Question: I am using JqGrid with javascript.
I would set the height of each table row but I have not understand how to do.
This is my code:
'''
function jobList(){
var json=doShowAll();
alert("jobList() ==> php/get_job_status.php?value="+json);
jQuery("#jobList").jqGrid({
url:'php/get_job_status.php?value='+json,
datatype: "xml",
colNames:['id','title', 'start', 'stop','completed'],
colModel:[
{name:'id',index:'id', width:15,hidden:true, align:"center"},
{name:'title',index:'title', width:150, align:"center"},
{name:'start',index:'start', width:350, align:"center", sorttype:"date"},
{name:'fine',index:'fine', width:350, align:"center", sorttype:"date"},
{name:'completed',index:'completed', width:120, align:"center",formatter:highlight},//il solitoformatter:infractionInFormatter},
],
//rowNum:8,
//rowList:[8,10,20,30],
pager: '#pagerJobList',
sortname: 'id',
viewrecords: true,
sortorder: "desc",
multiselect: false,
subGrid: false,
autowidth: true,
height: 250,
rowheight: 300,
caption: "Job Progress",
afterInsertRow: function(rowid, aData){
jQuery("#jobList").jqGrid('setCell', rowid, 'completed', '', {
background: 'red',
color: 'white'
});
},
onSelectRow: function(id){
//alert(id);
var title="";
if (id) {
var ret = jQuery("#jobList").jqGrid('getRowData',id);
title=ret.id;
//alert(title);
}
else {
alert("Please select row");
}
var json2=doShowAll();
subGrid(json2,title);
}
}
);
'''
}
Modifying RowHeight value rows height don't change.
This is my table result

Thanks a lot.
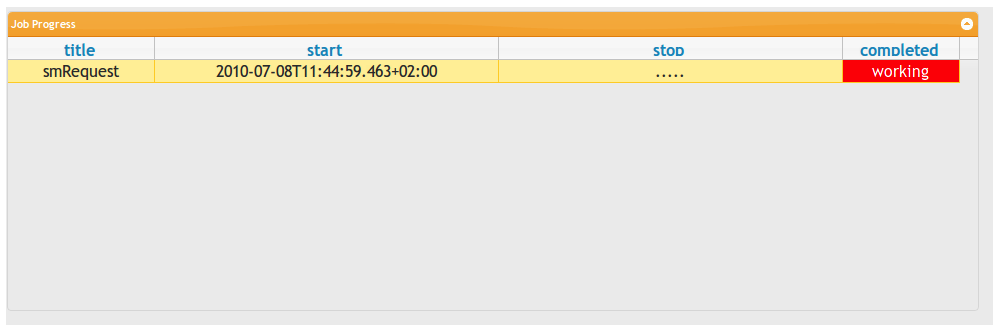
Answer: You can set height of individual rows of jqGrid or any other CSS property with the help of 'setRowData' method (see <URL>. You can do this for example in 'loadComplete':
'''
$("#list").jqGrid({
// ...
loadComplete: function() {
var grid = $("#list"),
ids = grid.getDataIDs();
for (var i = 0; i < ids.length; i++) {
grid.setRowData(ids[i], false, { height : 20 + (i * 2) });
}
// grid.setGridHeight('auto');
}
});
'''
You can see a <URL>.
Based on the question from comment: To change the height of the header of the table with you can do the following:
'''
$("table.ui-jqgrid-htable", $("#gview_list")).css ("height", 30);
'''
The '$("#gview_list")' is a div over the grid body and the grid headers.
You can see results <URL>.